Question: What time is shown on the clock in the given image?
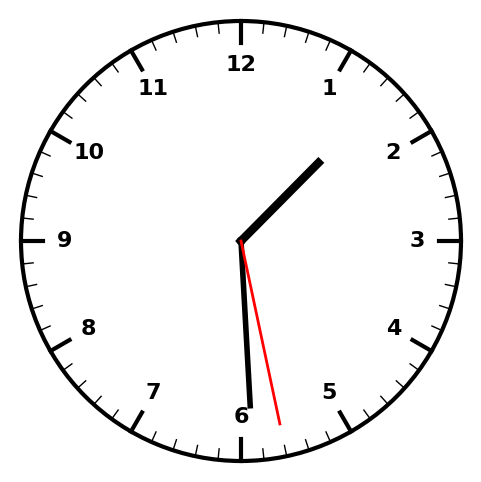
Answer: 01:29:28